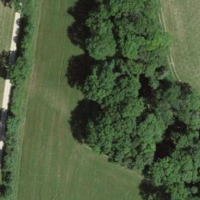
EUNIS habitat code: 52
Species observed at this site:
Clematis vitalba